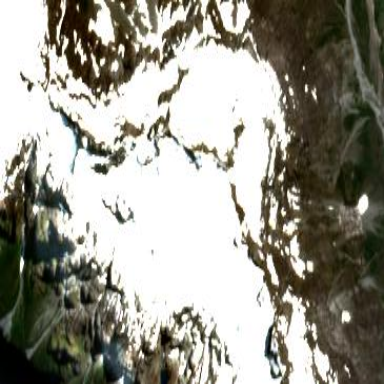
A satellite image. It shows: Majestic glacier in the distance.